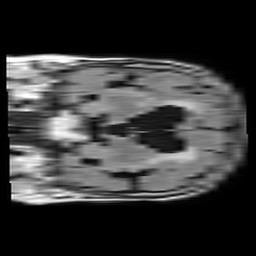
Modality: FLAIR
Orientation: coronal
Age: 83
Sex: female
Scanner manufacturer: philips
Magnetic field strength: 1.5 T
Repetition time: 10 s
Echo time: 0.11 s